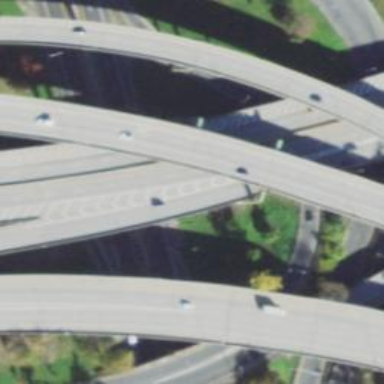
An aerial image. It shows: Bridge over motorway.